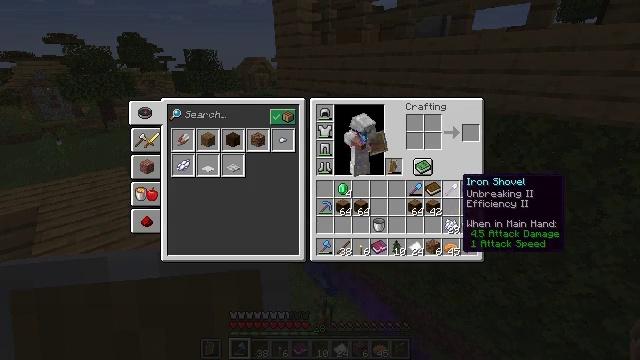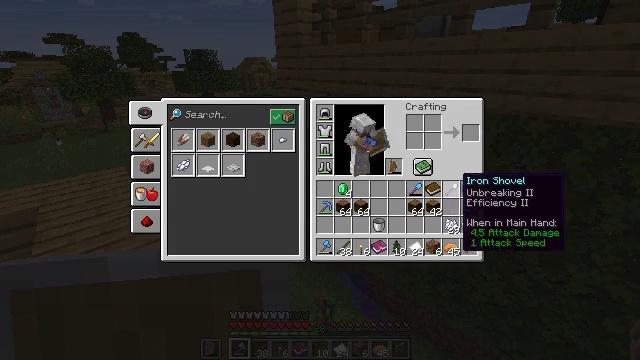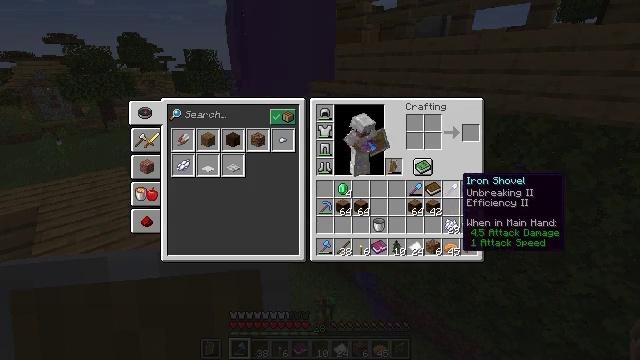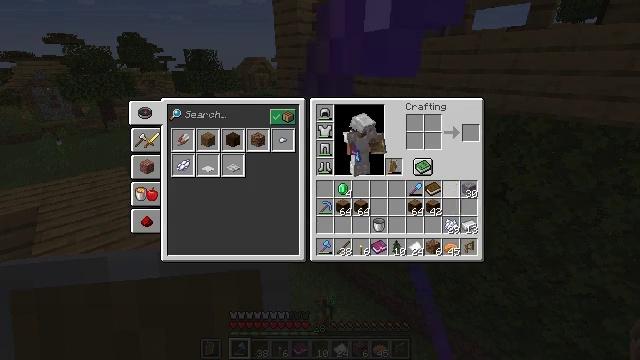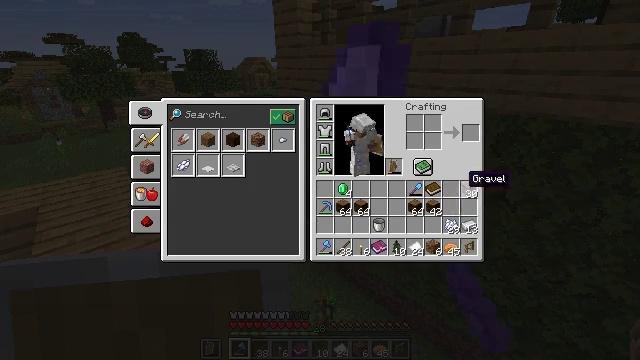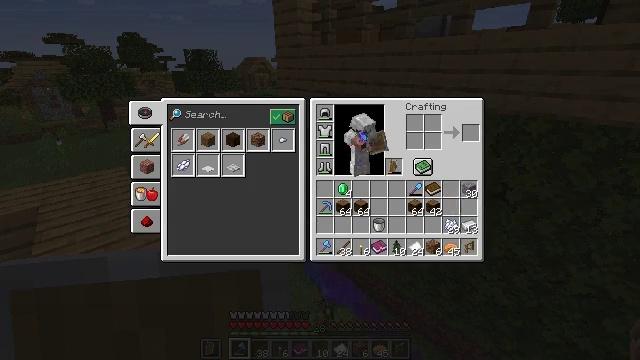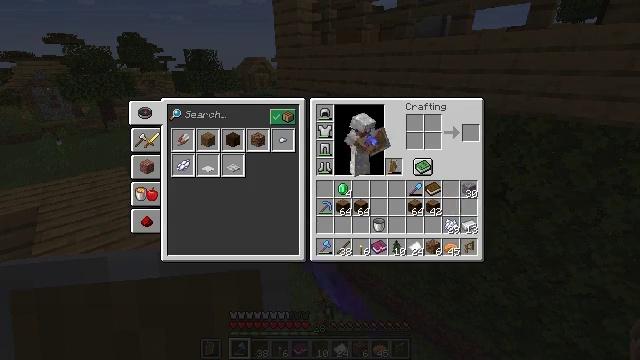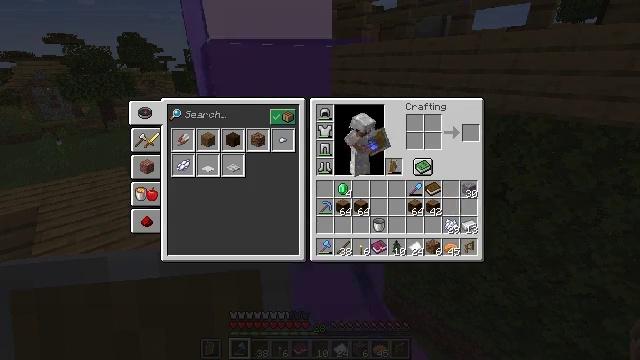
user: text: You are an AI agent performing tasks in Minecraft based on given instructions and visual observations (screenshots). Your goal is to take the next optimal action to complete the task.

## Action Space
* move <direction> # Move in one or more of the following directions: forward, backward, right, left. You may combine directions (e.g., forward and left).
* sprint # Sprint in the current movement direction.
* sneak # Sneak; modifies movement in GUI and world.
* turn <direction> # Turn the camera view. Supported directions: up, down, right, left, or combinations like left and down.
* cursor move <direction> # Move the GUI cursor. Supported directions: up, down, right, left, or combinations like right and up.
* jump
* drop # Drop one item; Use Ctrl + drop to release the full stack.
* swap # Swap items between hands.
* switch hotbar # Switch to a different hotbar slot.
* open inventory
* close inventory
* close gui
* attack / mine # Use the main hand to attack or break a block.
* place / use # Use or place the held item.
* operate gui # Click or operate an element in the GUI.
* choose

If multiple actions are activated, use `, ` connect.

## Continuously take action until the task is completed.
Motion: motion action
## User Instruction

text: Remove an iron shovel from the inventory.
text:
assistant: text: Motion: sprint
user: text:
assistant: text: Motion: sprint
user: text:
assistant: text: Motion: sprint, drop
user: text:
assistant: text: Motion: sprint, drop
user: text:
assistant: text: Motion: sprint, cursor move right
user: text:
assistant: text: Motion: sprint, cursor move right
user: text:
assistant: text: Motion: sprint
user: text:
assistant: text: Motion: sprint